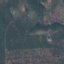
Land use / land cover class: HerbaceousVegetation